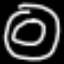
Label: donut